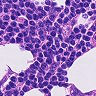
Metastatic tissue present: no